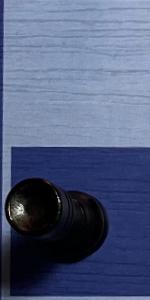
Label: Rook_Black